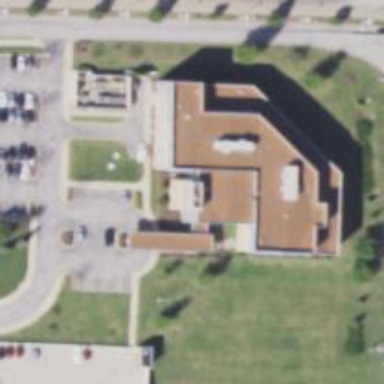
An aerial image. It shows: Healthcare clinic.